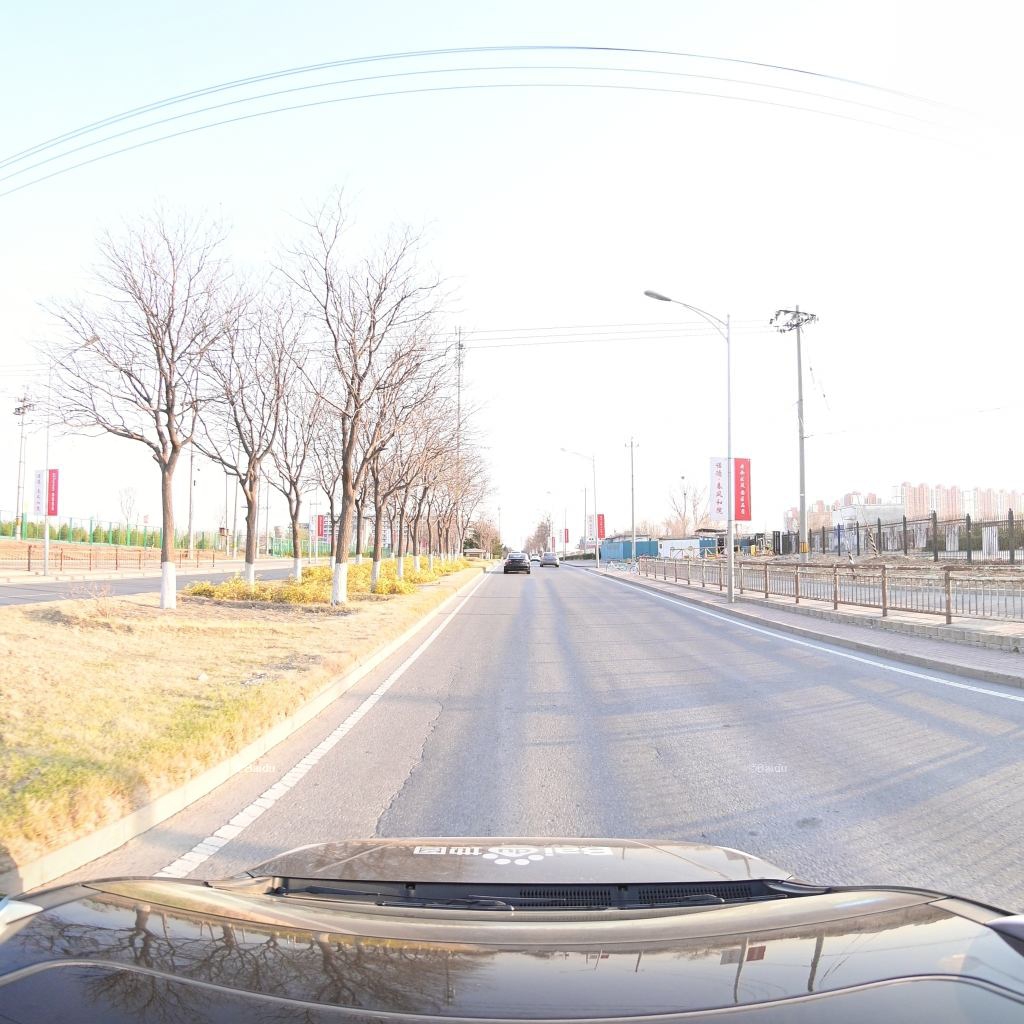
Region: Fengtai
Road damage annotations: longitudinal crack